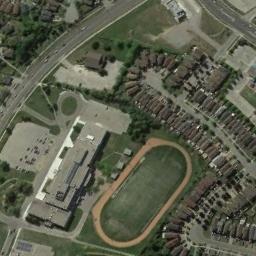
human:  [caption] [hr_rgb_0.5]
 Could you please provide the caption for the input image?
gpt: The ground track field is surrounded by a big building and lots of neatly arranged houses .

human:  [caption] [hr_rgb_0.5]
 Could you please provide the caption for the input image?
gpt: Many buildings are near the ground track field .

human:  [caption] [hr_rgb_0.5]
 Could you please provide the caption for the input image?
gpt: The color of the field is very rich .

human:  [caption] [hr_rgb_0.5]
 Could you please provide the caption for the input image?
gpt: Track and field are next to the lawn, Road and parking lot .

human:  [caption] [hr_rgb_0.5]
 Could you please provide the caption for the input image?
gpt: There are many buildings around the ground track field with a brown track .